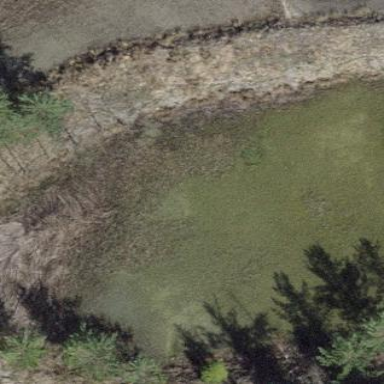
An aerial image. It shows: Pond surrounded by natural water.